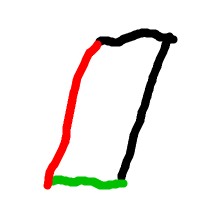
Shape: parallelogram